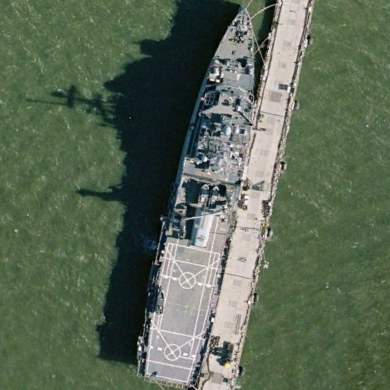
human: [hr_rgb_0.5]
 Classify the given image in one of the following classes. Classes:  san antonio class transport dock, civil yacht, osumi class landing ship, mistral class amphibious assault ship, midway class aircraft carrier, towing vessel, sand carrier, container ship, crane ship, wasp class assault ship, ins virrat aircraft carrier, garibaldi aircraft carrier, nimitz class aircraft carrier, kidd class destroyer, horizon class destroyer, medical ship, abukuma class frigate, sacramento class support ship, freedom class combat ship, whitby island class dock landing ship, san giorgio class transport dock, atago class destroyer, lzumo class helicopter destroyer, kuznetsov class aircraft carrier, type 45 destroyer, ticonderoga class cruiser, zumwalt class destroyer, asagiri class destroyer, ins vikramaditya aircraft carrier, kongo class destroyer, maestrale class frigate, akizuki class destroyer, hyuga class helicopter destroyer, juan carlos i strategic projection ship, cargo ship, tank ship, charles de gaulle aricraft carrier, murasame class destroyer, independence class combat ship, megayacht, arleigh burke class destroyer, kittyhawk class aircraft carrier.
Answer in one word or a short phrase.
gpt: Whitby Island class dock landing ship